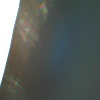
Label: sunburn